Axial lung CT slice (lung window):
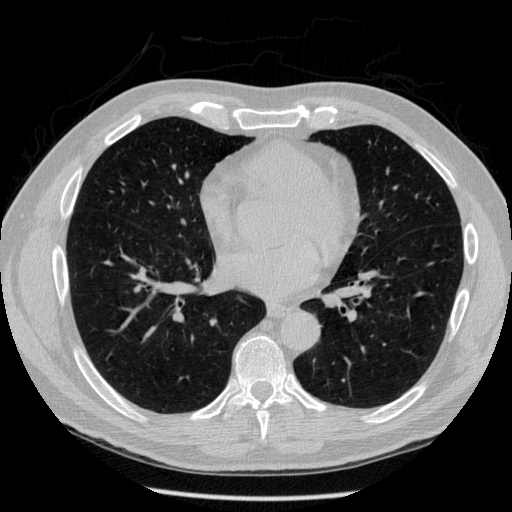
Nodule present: no